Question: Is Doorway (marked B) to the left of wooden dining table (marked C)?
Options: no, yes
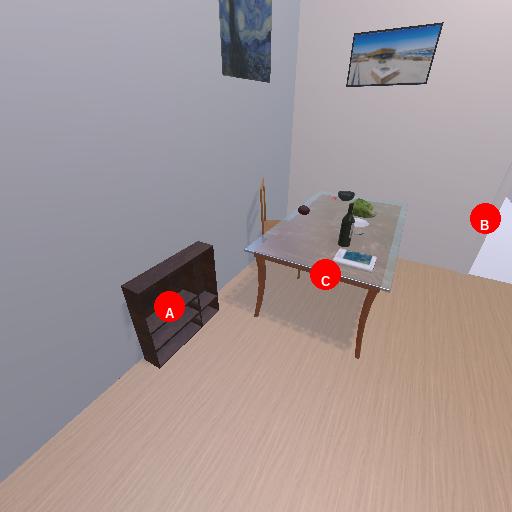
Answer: no